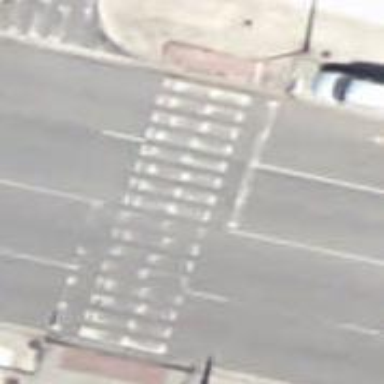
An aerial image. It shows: Zebra crossing on the road.